Field crop: maize
Growth stage: 1
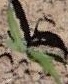
Species: maize